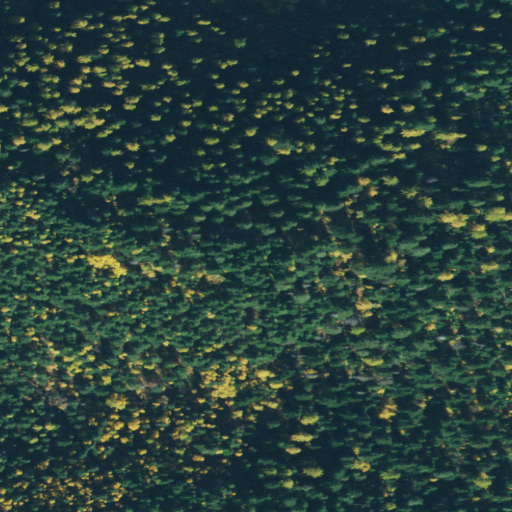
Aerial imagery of mountain in Idaho named Binarch Mountain containing evergreen forest and grassland